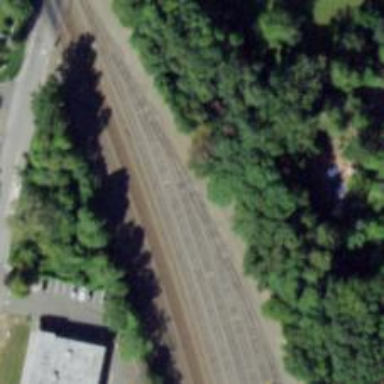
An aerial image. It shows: Railway yard in service.